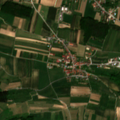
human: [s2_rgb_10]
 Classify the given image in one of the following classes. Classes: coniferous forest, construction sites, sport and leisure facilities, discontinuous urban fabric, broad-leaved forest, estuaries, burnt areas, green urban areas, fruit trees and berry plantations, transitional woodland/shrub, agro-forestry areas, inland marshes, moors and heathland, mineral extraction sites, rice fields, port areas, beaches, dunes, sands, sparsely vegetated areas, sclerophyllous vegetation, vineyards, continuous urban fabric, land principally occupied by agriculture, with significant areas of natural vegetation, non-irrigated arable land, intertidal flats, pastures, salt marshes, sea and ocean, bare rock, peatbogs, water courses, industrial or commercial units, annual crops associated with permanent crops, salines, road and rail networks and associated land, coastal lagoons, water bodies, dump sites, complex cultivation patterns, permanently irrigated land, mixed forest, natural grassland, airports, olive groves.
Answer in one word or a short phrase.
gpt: discontinuous urban fabric, non-irrigated arable land, vineyards, land principally occupied by agriculture, with significant areas of natural vegetation, mixed forest